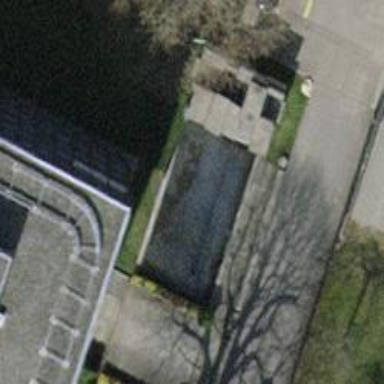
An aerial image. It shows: Beautiful fountain.